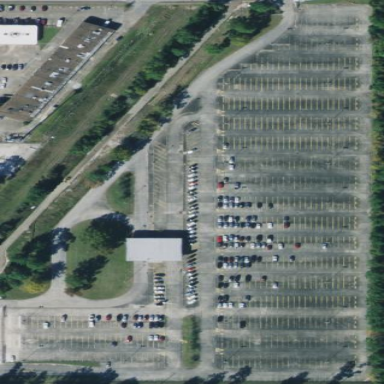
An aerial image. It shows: Parking area with park and ride facility. The surface of the parking area is designated for this purpose.